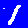
Digit: 1